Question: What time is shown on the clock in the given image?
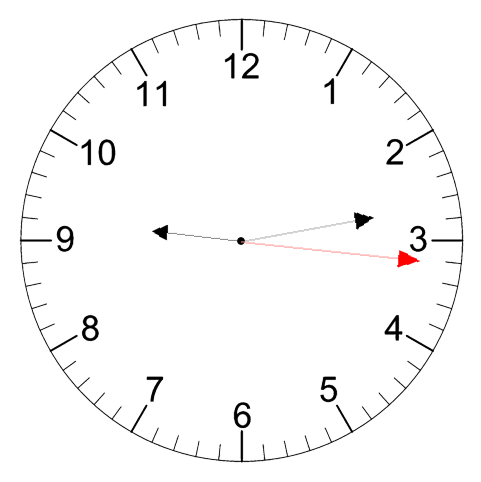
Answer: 09:13:16